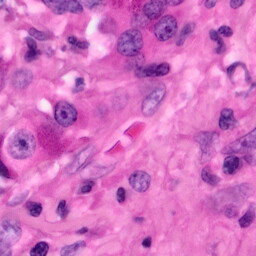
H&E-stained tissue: Pancreatic